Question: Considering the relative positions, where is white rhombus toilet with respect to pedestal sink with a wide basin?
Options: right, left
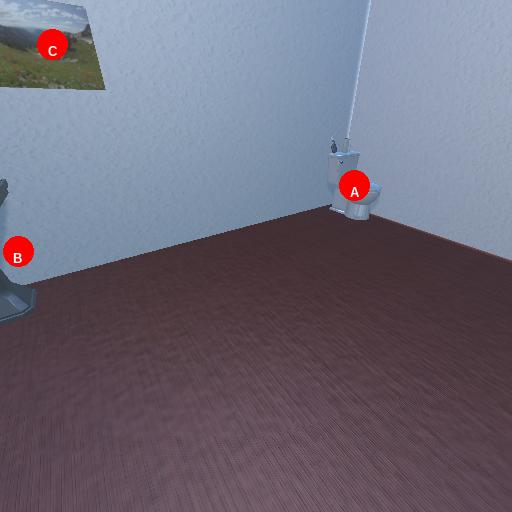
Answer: right